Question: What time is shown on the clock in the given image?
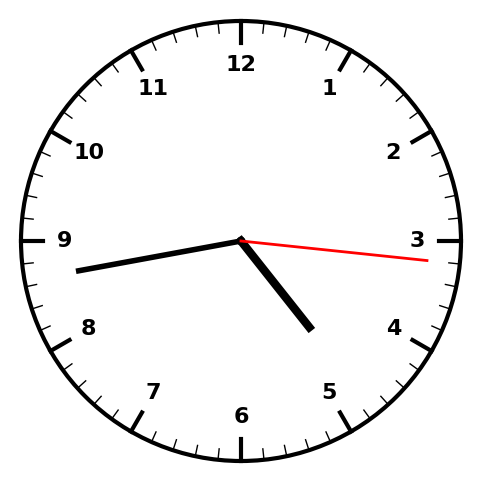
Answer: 04:43:16